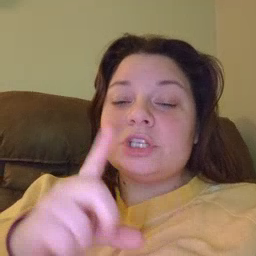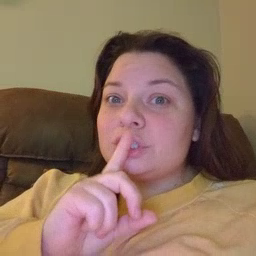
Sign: shhh